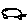
Label: car